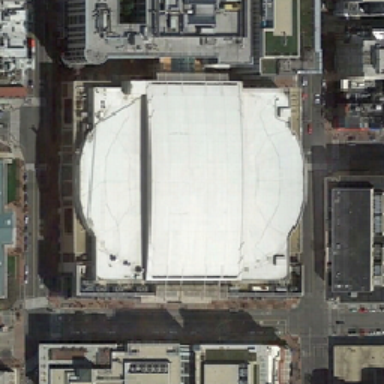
The center is surrounded by many climbing trees .